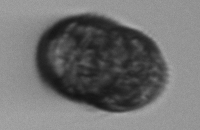
Label: Margalefidinium